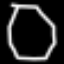
Label: octagon